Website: lowes
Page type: newsletter-management
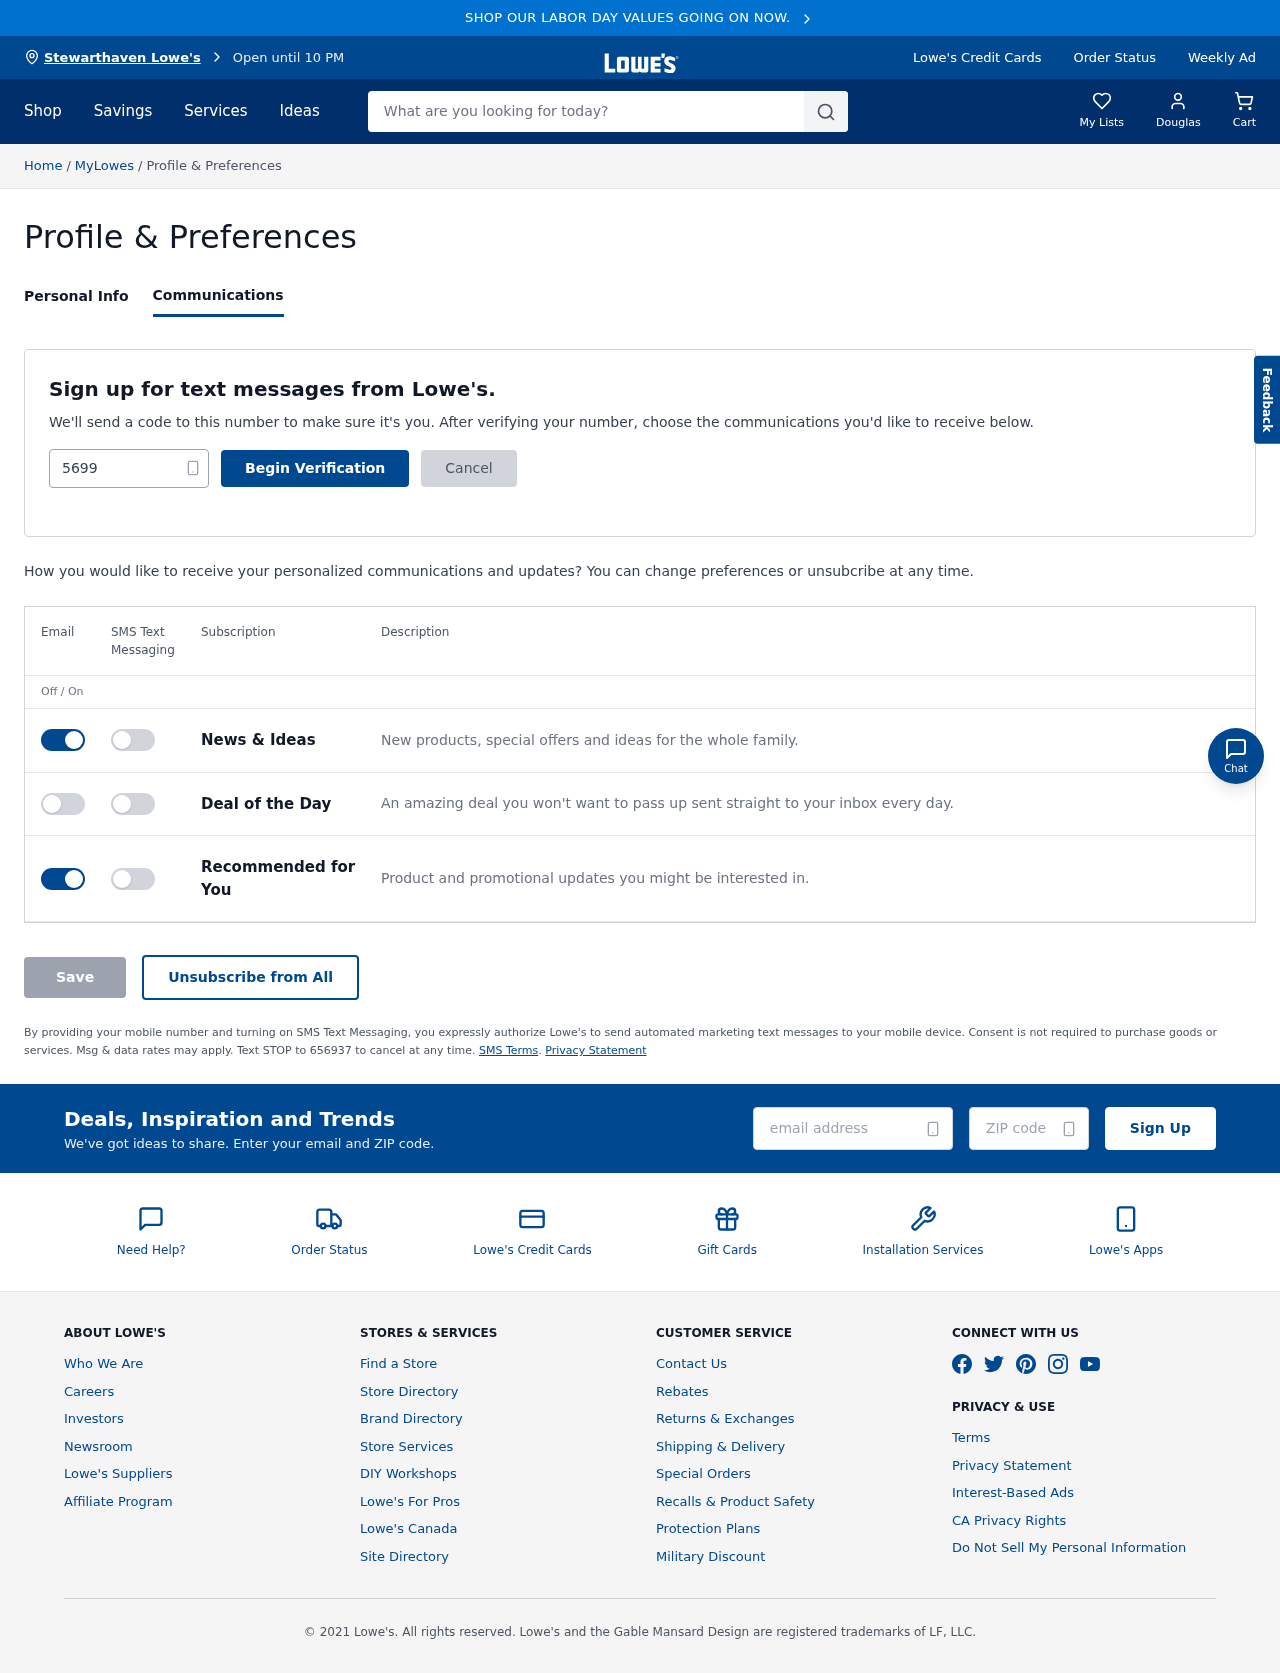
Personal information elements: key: PII_CITY
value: Stewarthaven Lowe's
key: PII_EMAIL
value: douglas_cook@gmail.com
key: PII_FIRSTNAME
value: Douglas
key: PII_PHONE
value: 5699091752
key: PII_POSTCODE
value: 02162
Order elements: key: ORDER_NUM_ITEMS
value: Cart
Search elements: key: HEADER_SEARCH
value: What are you looking for today?